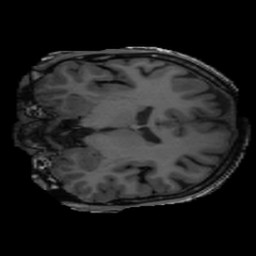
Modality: T1w
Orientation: coronal
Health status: ill
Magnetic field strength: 3 T